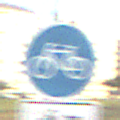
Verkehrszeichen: Radweg
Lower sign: EinspurigeFahrzeugeFrei2
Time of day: MorningAfternoon
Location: Outdoor (Suburban)
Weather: PartlyCloudy
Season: NotSpecified
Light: Natural